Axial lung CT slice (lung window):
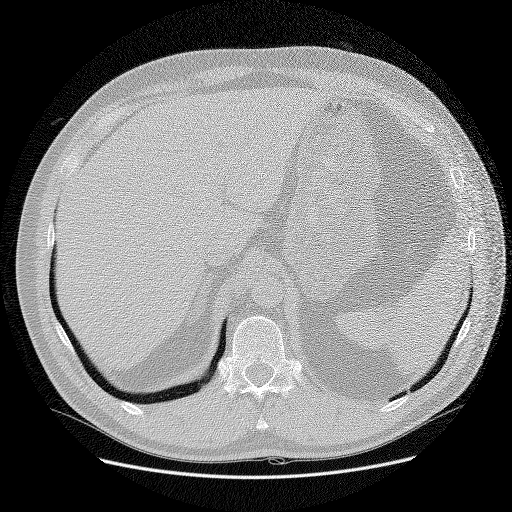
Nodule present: no